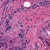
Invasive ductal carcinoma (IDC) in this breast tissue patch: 0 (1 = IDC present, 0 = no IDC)